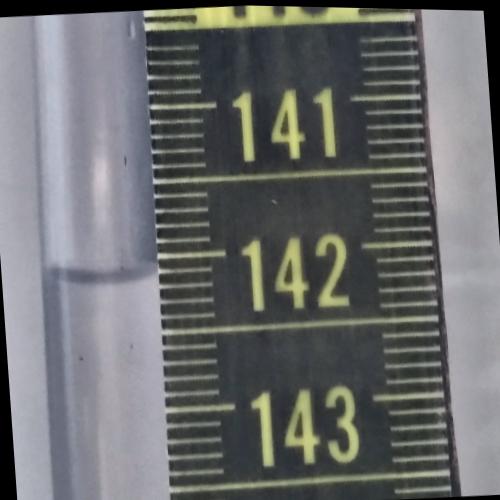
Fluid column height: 142.1 cm